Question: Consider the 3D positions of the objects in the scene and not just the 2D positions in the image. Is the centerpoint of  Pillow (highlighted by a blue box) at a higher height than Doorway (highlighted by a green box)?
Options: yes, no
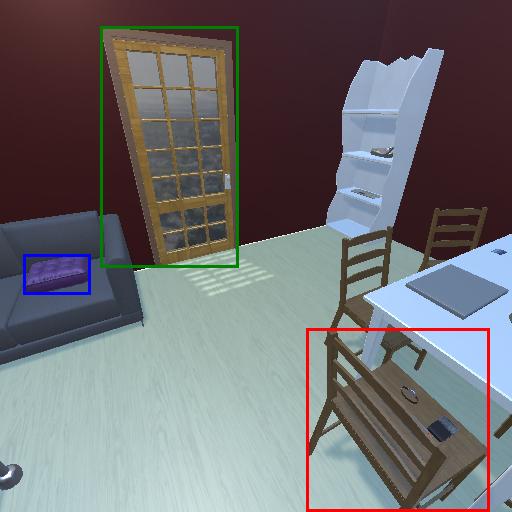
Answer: yes